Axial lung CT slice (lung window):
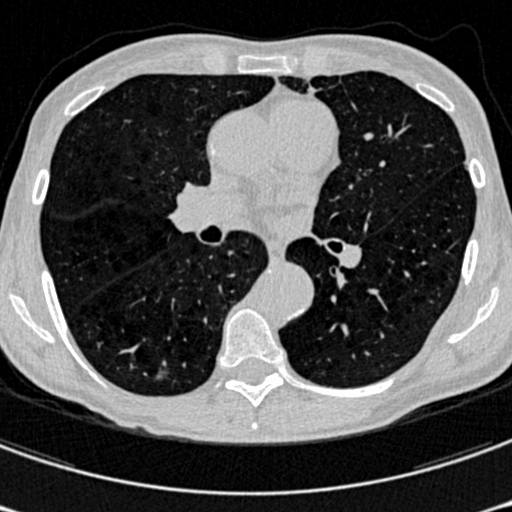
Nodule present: no